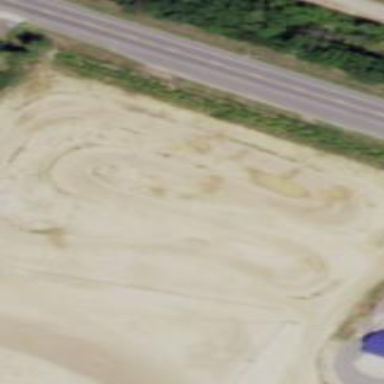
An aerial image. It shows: Sandy BMX track for leisure land sport.